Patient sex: F
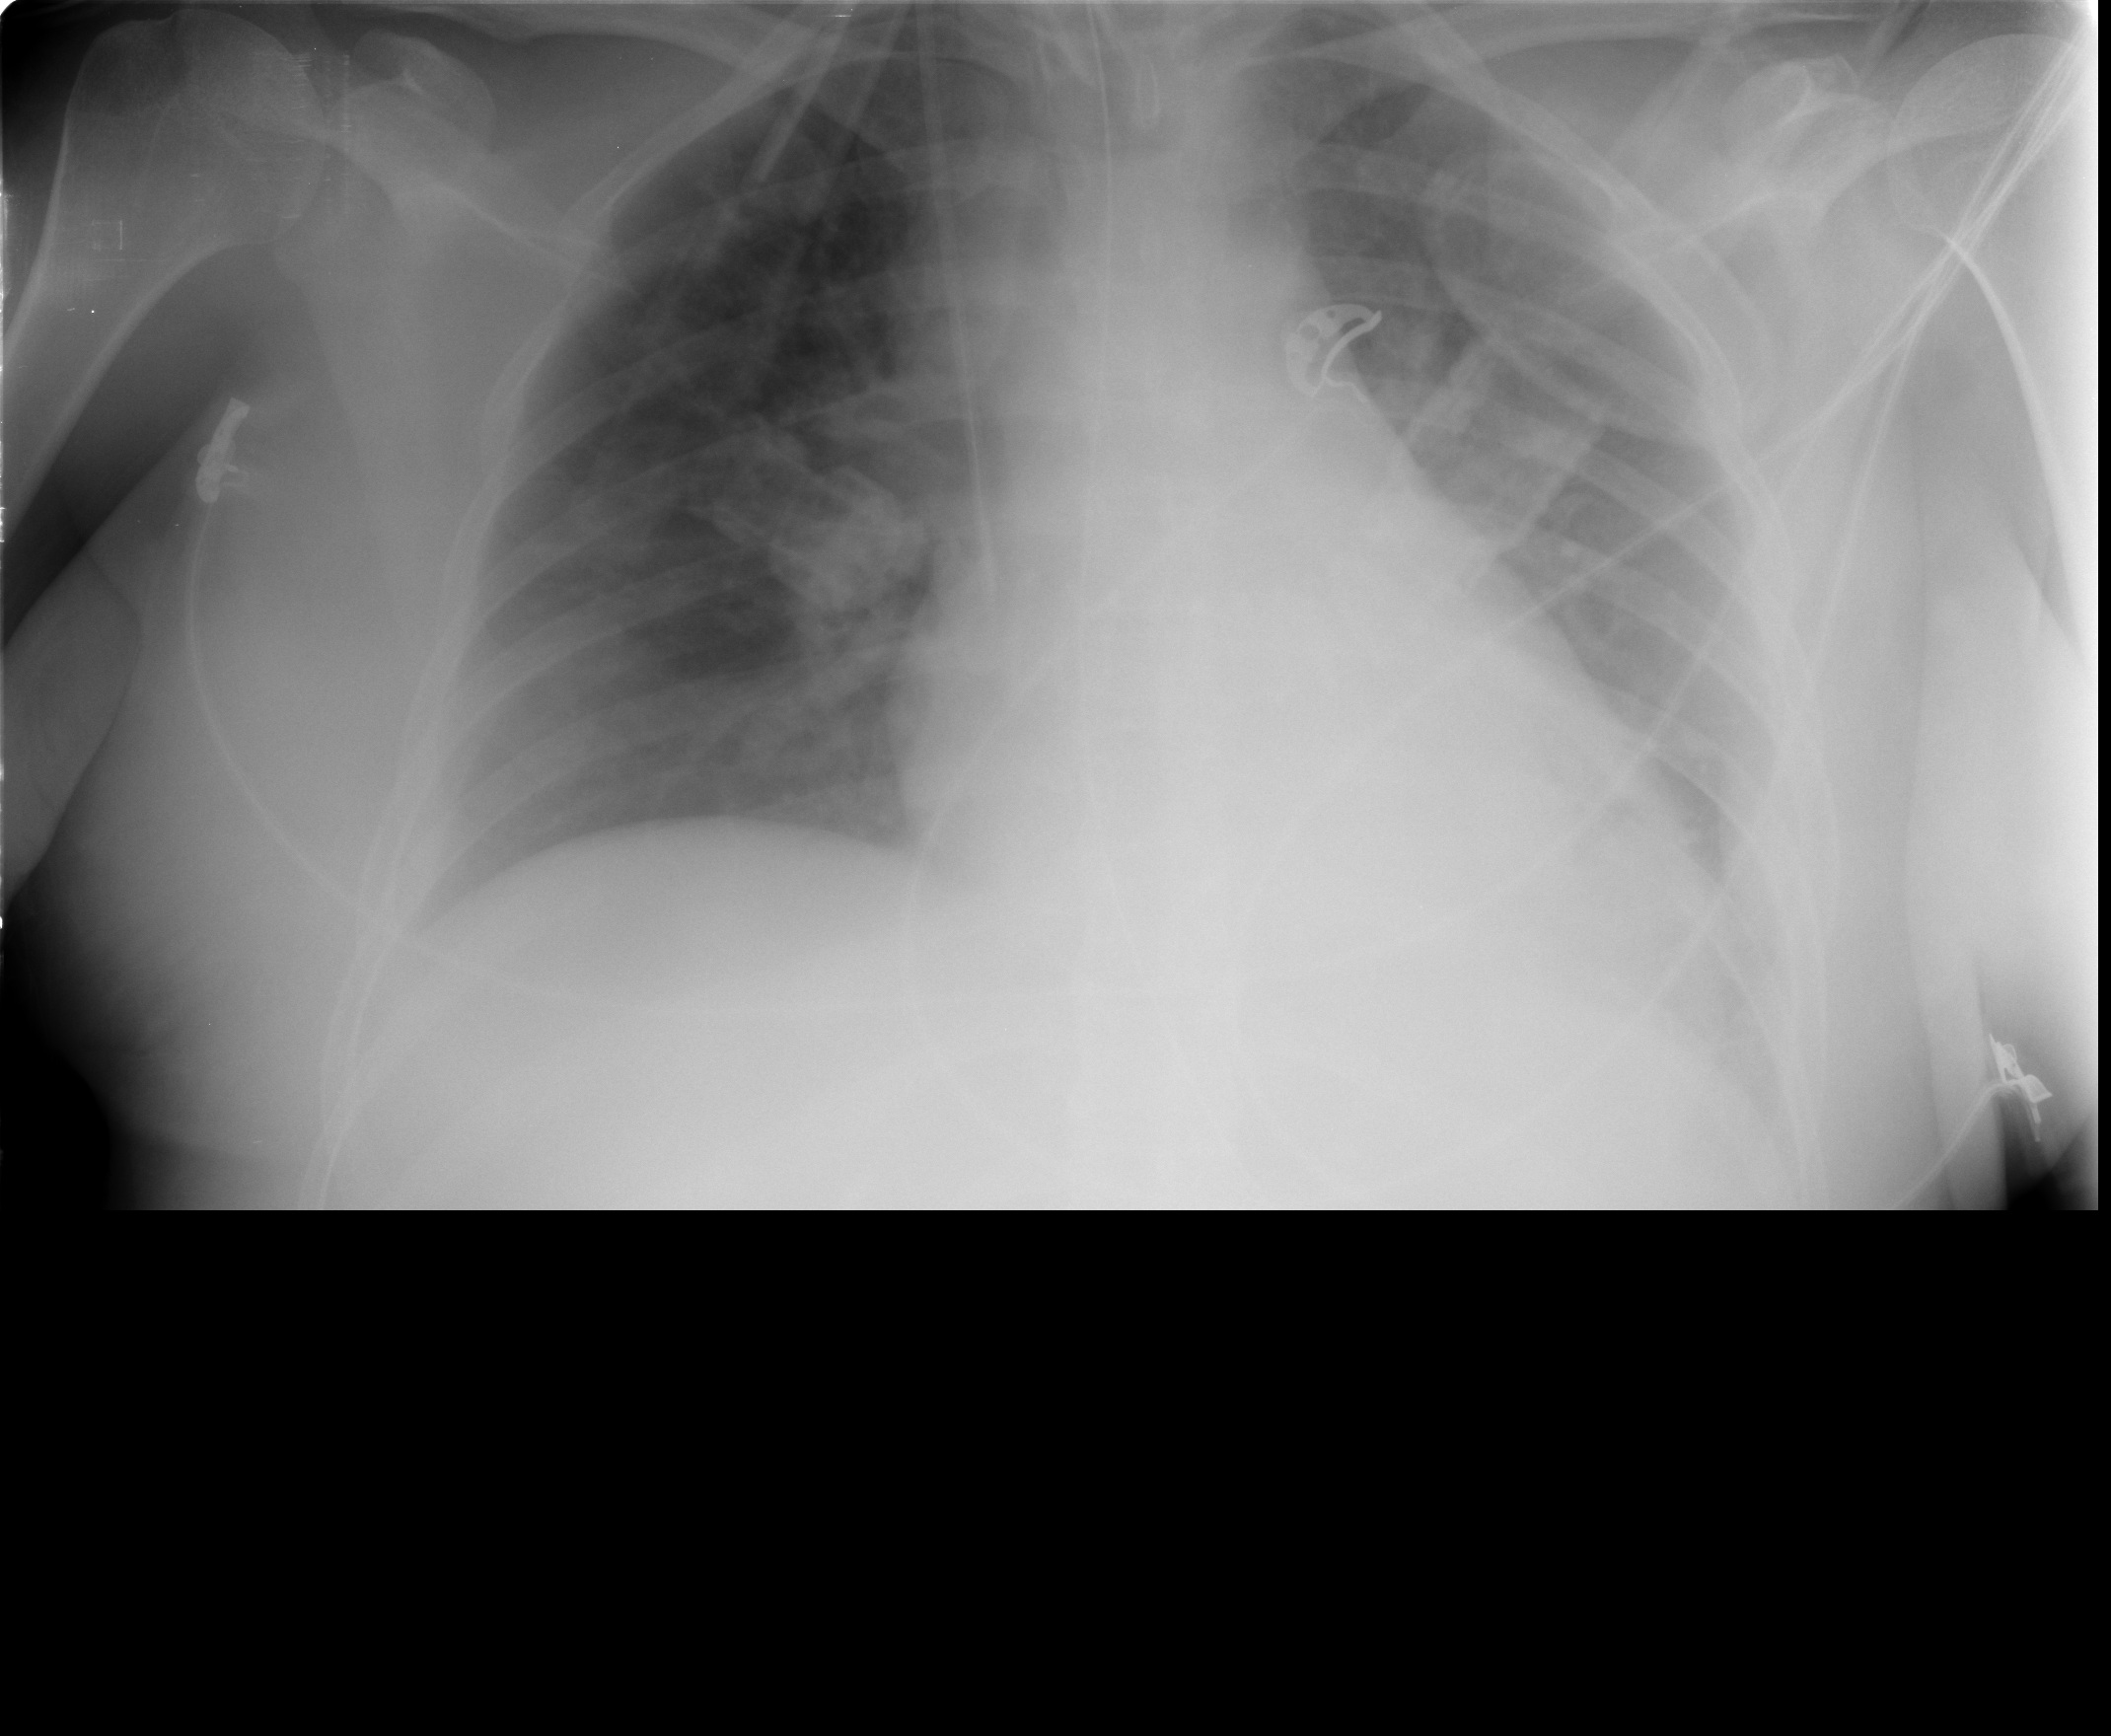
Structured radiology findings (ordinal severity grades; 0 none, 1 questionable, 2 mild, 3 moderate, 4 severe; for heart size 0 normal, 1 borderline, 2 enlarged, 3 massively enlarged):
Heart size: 0
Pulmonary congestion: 2
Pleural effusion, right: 0
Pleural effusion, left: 2
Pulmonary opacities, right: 0
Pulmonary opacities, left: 0
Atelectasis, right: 0
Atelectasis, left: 0